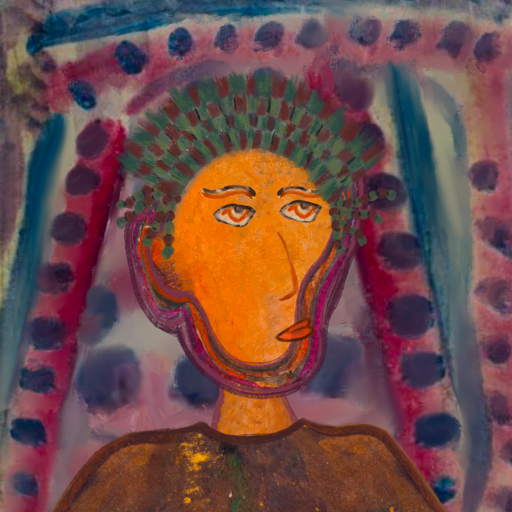
Background: HillGirl, Head And Neck Side: Hypocrite_w_Hair, Face Side: Experience, Bust: Comrade, Hair Side: Blank, Head Accessory: After_Raid_Crown, Second Necklace: Blank, Necklace: Blank, Baby: Blank